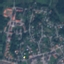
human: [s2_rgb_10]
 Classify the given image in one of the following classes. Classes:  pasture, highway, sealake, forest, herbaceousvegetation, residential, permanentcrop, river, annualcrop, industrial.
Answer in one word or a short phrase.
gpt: Residential